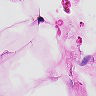
Metastatic tissue present: no